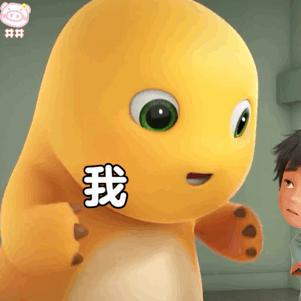
Label: nailong